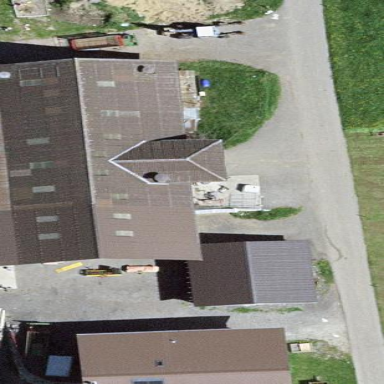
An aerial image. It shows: Farmyard area.